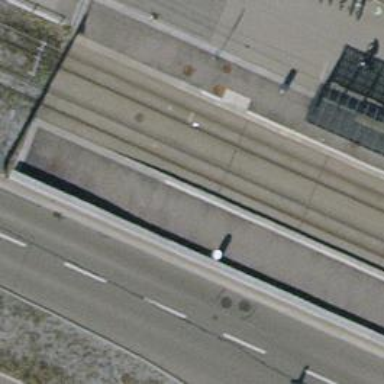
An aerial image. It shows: Tram stop with stop position for public transport.